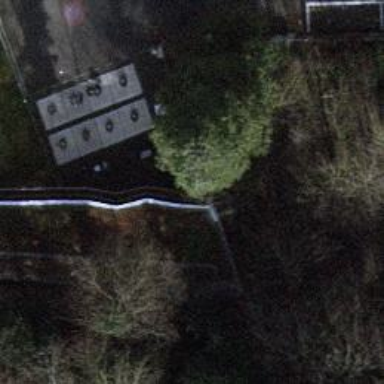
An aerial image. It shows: Set of concrete steps.